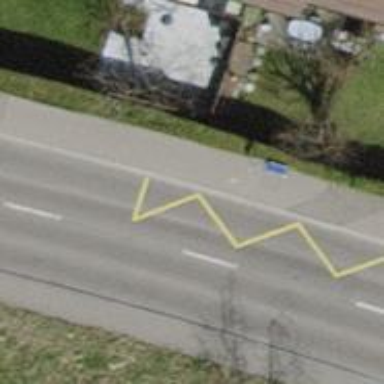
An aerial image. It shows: Bus stop equipped with public transport stop position.